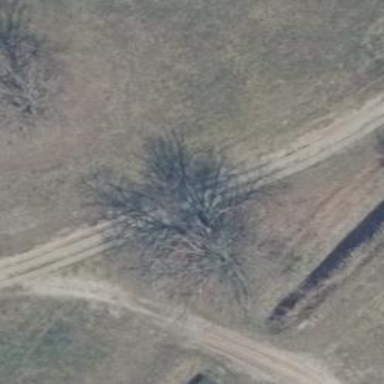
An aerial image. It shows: Beautiful tree in nature.